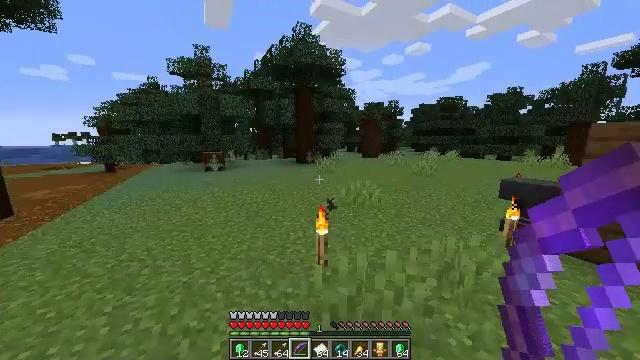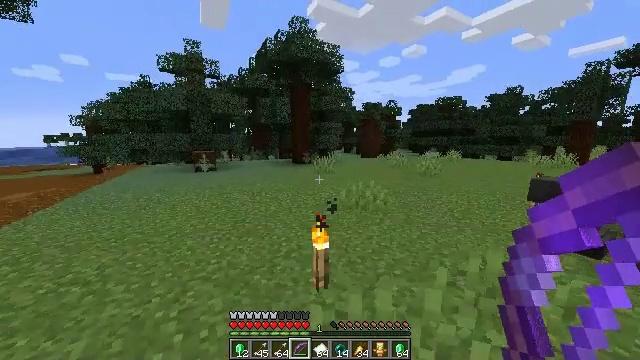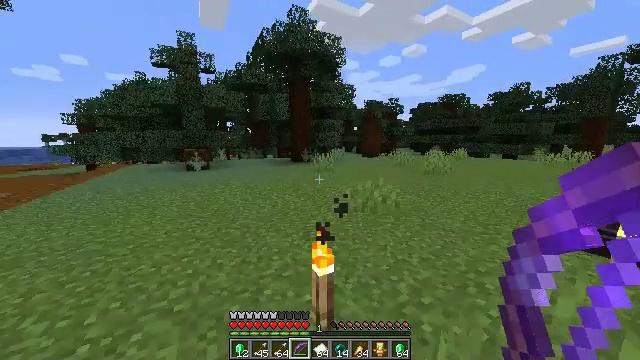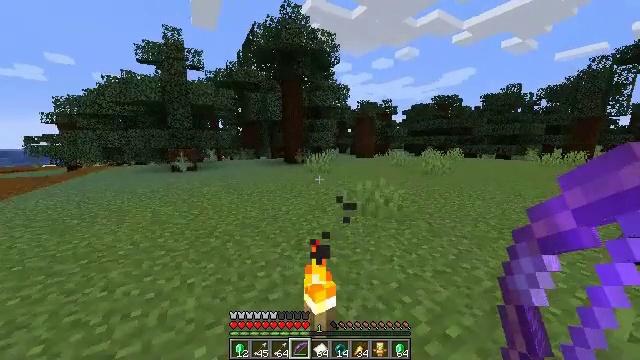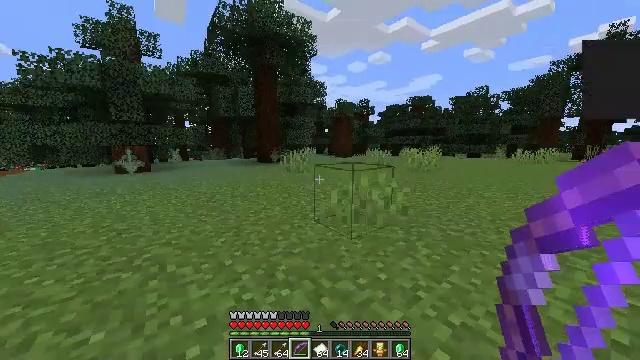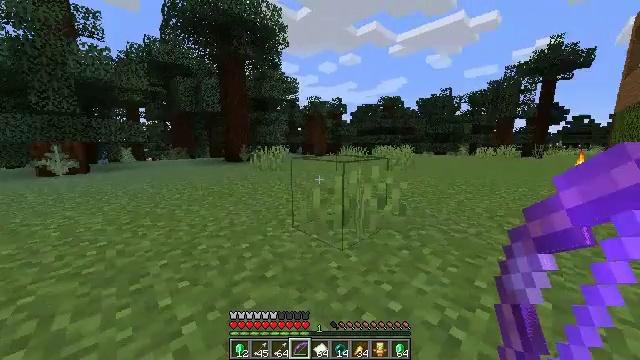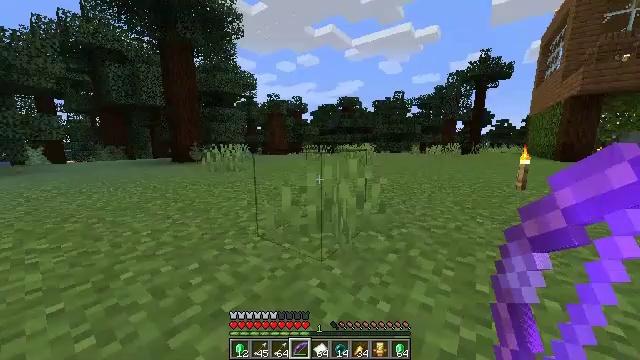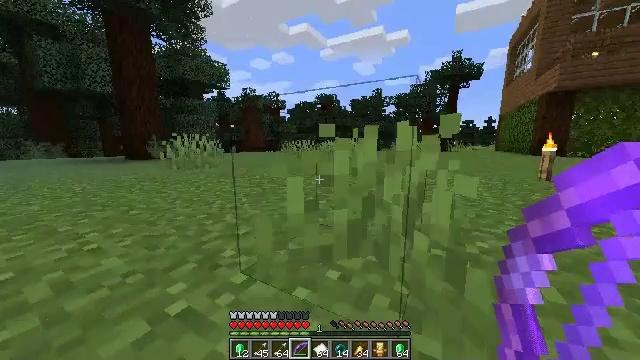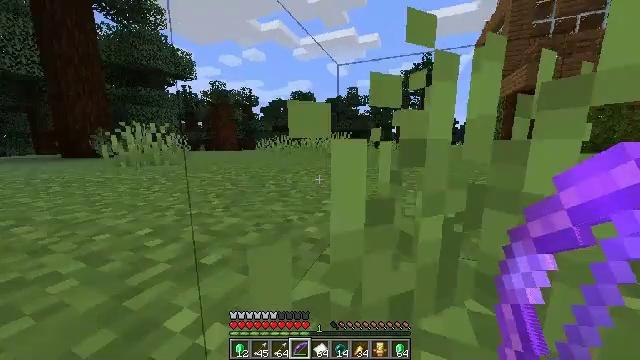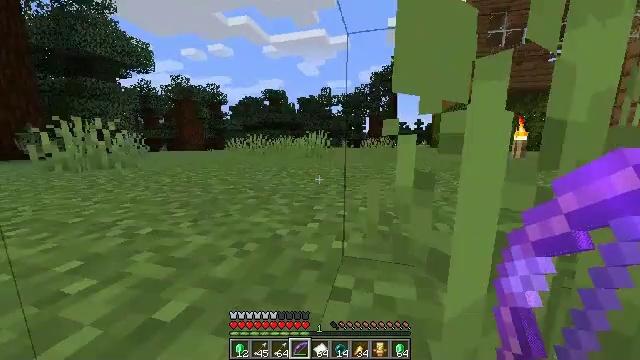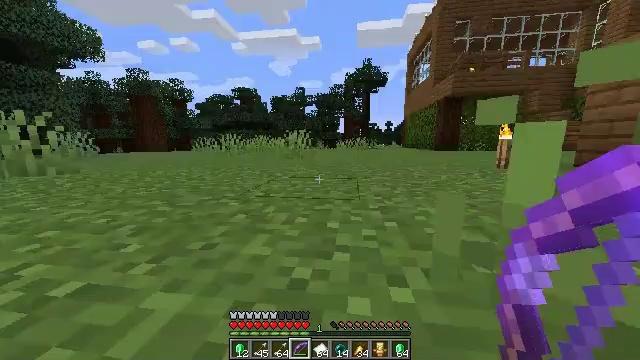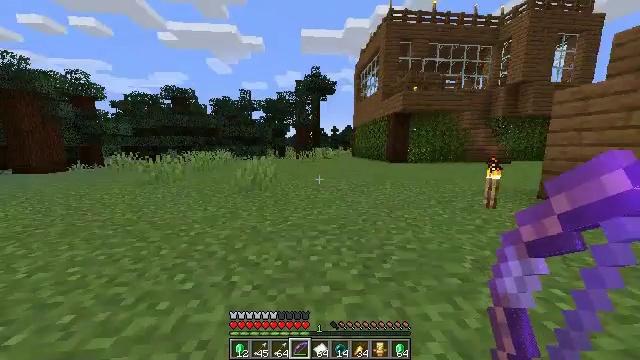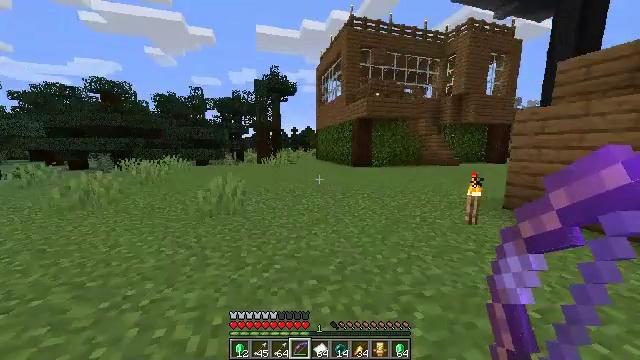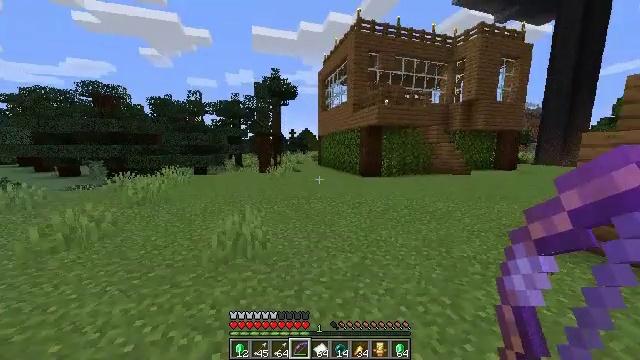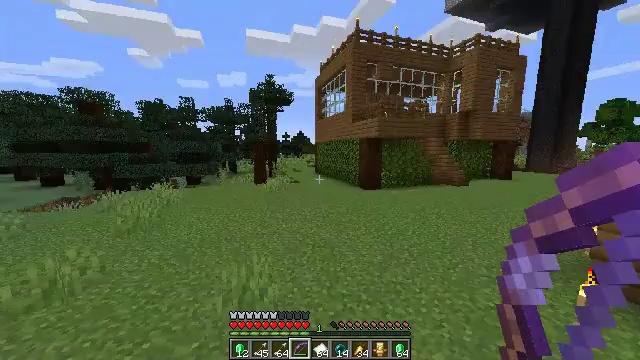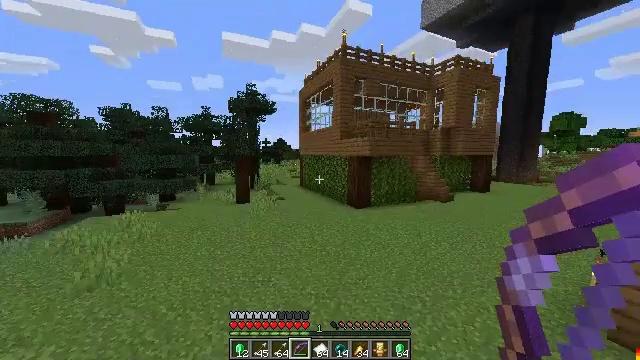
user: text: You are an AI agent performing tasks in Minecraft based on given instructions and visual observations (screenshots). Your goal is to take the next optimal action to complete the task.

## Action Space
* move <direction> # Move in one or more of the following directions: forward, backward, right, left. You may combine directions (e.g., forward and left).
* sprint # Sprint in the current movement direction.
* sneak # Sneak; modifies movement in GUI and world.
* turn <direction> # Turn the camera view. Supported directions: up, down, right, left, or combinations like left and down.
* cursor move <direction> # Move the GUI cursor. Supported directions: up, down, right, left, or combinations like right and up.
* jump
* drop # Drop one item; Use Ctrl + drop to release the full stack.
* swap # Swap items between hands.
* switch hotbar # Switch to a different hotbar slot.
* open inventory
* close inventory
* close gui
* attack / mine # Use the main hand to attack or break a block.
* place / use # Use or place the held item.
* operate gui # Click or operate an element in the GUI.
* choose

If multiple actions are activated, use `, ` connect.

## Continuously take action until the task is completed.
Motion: motion action
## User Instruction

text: Assemble a shulker box on the crafting table.
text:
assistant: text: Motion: move forward, sprint, jump
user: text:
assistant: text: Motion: move forward, sprint, jump
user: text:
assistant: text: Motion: move forward, sprint, turn right, jump
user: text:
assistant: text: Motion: move forward, sprint, turn right, jump
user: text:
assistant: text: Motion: move forward, sprint, turn right, jump
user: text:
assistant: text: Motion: move forward, sprint, turn right, jump
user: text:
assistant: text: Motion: move forward, sprint, turn right, jump
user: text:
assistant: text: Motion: move forward, sprint, turn right, jump
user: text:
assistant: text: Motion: move forward, sprint, turn right, jump
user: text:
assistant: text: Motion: move forward, sprint, turn right, jump
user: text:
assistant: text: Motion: move forward, sprint, turn right, jump
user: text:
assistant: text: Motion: move forward, sprint, turn right, jump
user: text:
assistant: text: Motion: move forward, sprint, jump
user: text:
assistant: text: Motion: move forward, sprint, turn right, jump
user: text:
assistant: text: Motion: move forward, sprint, turn right and up, jump
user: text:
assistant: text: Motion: move forward, sprint, turn right, jump
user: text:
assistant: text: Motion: move forward, sprint, turn right, jump
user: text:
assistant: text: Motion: move forward, sprint, turn right, jump
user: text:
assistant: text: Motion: move forward, sprint, turn right, jump
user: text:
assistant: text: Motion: move forward, sprint, turn right
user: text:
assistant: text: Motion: move forward, sprint, turn right
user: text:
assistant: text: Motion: move forward, sprint, turn right, jump
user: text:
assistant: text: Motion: move forward, sprint, turn right and up, jump
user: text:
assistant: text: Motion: move forward, sprint, turn up, jump
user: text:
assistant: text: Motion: move forward, sprint, turn up, jump
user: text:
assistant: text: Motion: move forward, sprint, turn left and up, jump
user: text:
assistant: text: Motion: move forward, sprint, turn left and up, jump
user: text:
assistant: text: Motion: move forward, sprint, turn left and up, jump
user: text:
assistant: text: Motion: move forward, sprint, turn left and up, jump
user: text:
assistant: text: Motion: move forward, sprint, turn up, jump